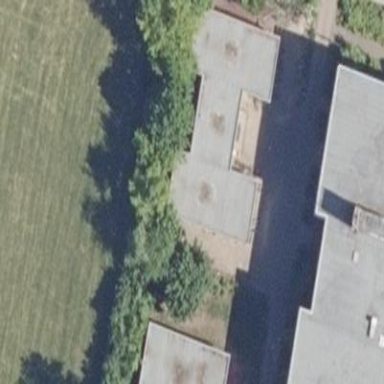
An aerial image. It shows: School building.